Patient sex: F
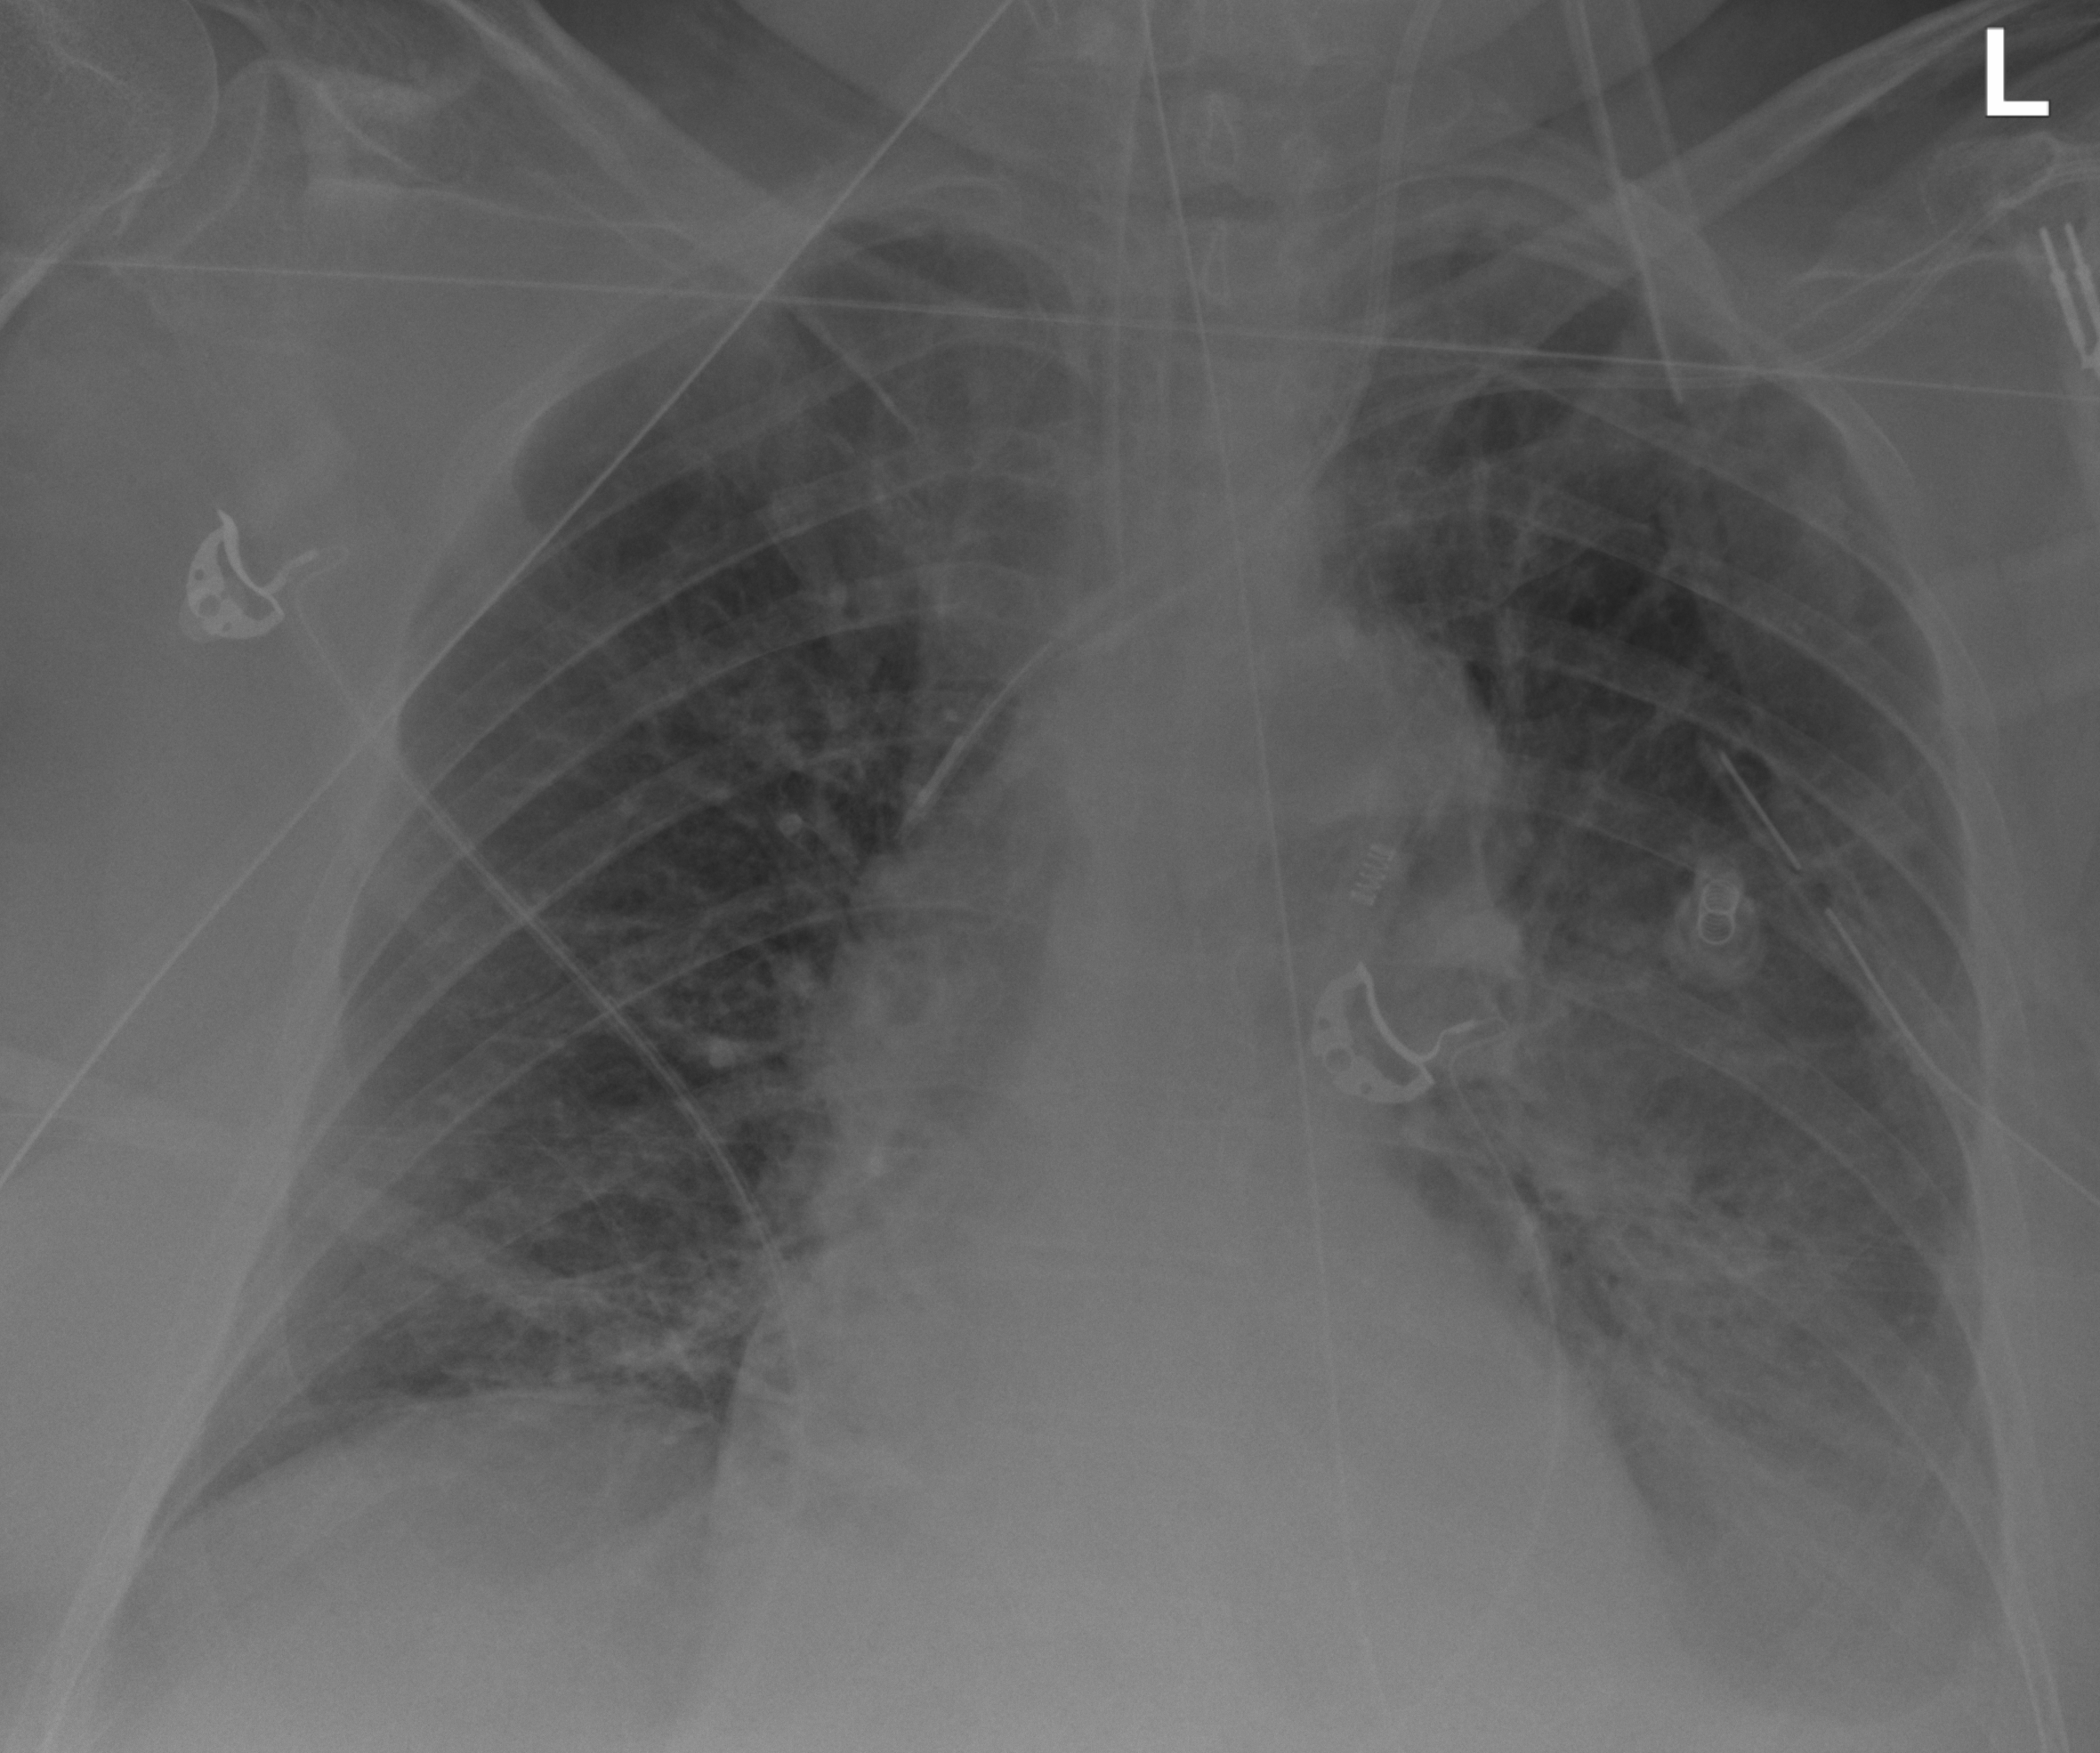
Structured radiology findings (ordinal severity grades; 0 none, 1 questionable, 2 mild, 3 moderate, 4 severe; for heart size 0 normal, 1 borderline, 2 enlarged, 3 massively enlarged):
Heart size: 0
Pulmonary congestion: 0
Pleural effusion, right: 0
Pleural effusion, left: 2
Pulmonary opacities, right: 0
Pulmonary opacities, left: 2
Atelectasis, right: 2
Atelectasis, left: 2